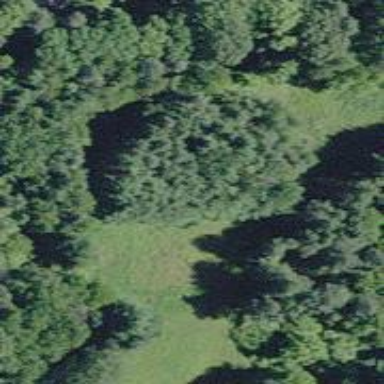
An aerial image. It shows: Evergreen woodland with needle-leaved trees.